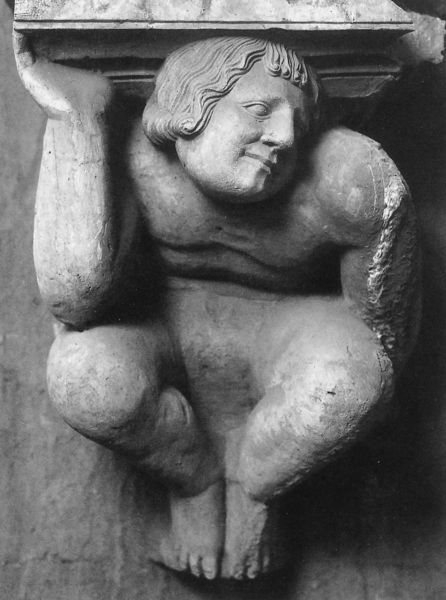
Titel: Konsolenfiguren im Castel del Monte (in Turm VII)
Standort: Castel  del Monte, nahe Bari (EU - I - Apulien)
Schlagwörter: kopf, plastik